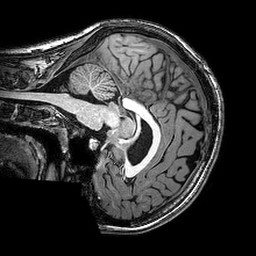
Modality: T1w
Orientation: sagittal
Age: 20
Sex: female
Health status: healthy
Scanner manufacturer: philips
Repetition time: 0.008164 s
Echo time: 0.00376 s